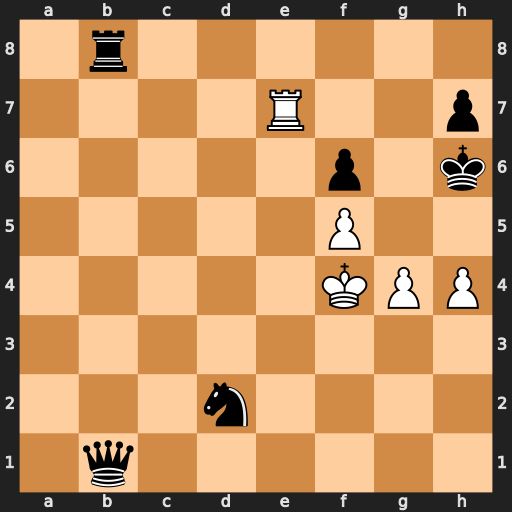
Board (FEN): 1r6/4R2p/5p1k/5P2/5KPP/8/3n4/1q6
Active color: w
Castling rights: -
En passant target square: -
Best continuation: g5+ fxg5+ hxg5+ Kh5 Rxh7#